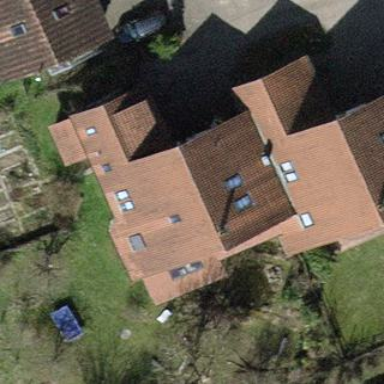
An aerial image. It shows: Gabled roof house.